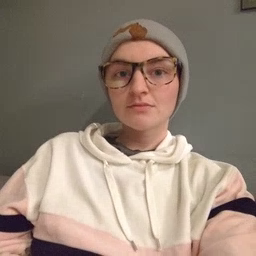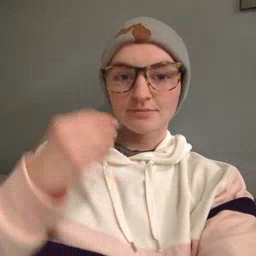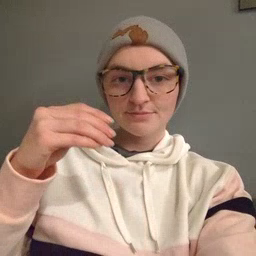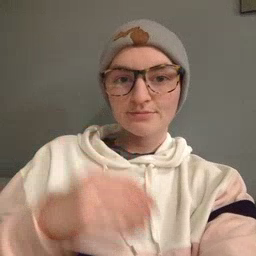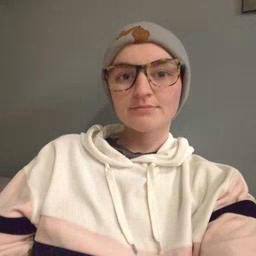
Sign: store